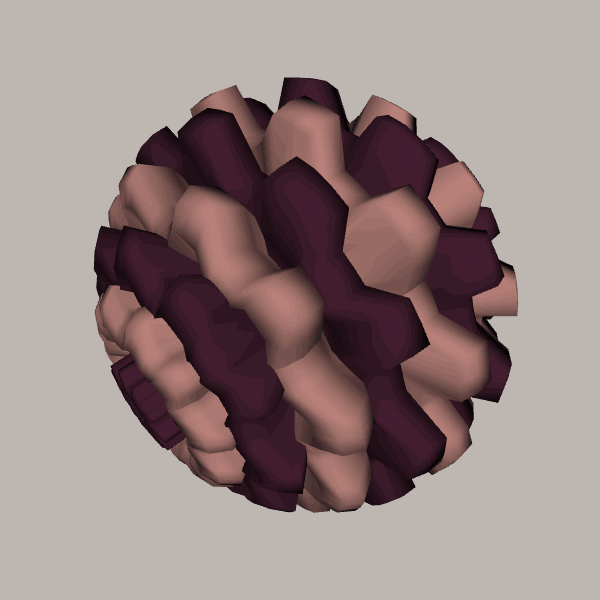
Background: light